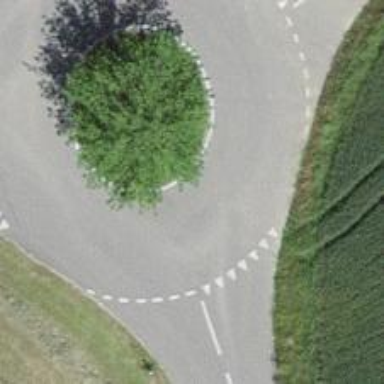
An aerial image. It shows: Unclassified road with asphalt surface leading to roundabout.